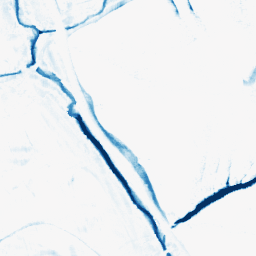
Category: morphological
Decomposition family: morphological_square
Decomposition parameters: operation: closing
size: 10
Upsampling method: bicubic_3x
Upsampling parameters: scale: 3
Upsampling scale: 3